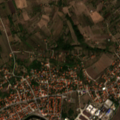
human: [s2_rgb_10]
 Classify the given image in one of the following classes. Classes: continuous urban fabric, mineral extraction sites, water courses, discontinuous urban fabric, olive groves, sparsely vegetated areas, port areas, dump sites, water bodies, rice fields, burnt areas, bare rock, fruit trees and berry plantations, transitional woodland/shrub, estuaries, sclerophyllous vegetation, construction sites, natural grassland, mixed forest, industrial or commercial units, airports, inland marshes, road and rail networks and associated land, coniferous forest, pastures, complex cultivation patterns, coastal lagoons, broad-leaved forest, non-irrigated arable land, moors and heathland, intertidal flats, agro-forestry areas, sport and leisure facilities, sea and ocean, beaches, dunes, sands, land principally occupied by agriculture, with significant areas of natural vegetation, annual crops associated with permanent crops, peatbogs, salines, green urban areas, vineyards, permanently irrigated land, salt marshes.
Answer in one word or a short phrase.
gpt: discontinuous urban fabric, industrial or commercial units, complex cultivation patterns